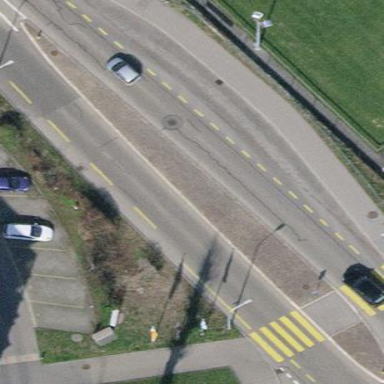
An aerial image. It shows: Traffic calming island.